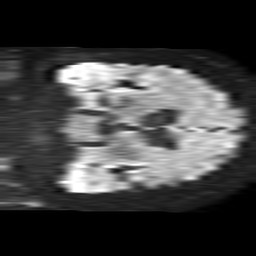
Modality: TRACE
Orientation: coronal
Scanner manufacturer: philips
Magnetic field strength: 1.5 T
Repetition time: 4.6 s
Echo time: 0.09478 s